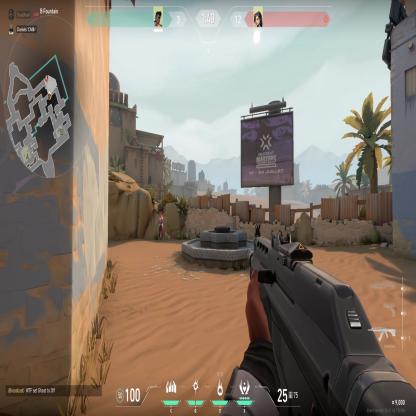
Label: enemy